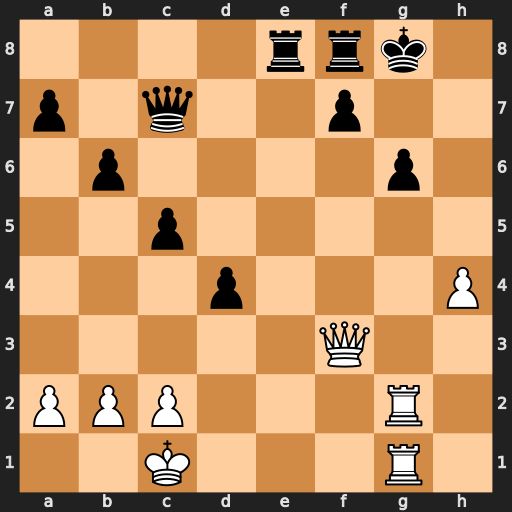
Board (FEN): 4rrk1/p1q2p2/1p4p1/2p5/3p3P/5Q2/PPP3R1/2K3R1
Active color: w
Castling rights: -
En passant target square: -
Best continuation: Qf6 Re7 h5